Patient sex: M
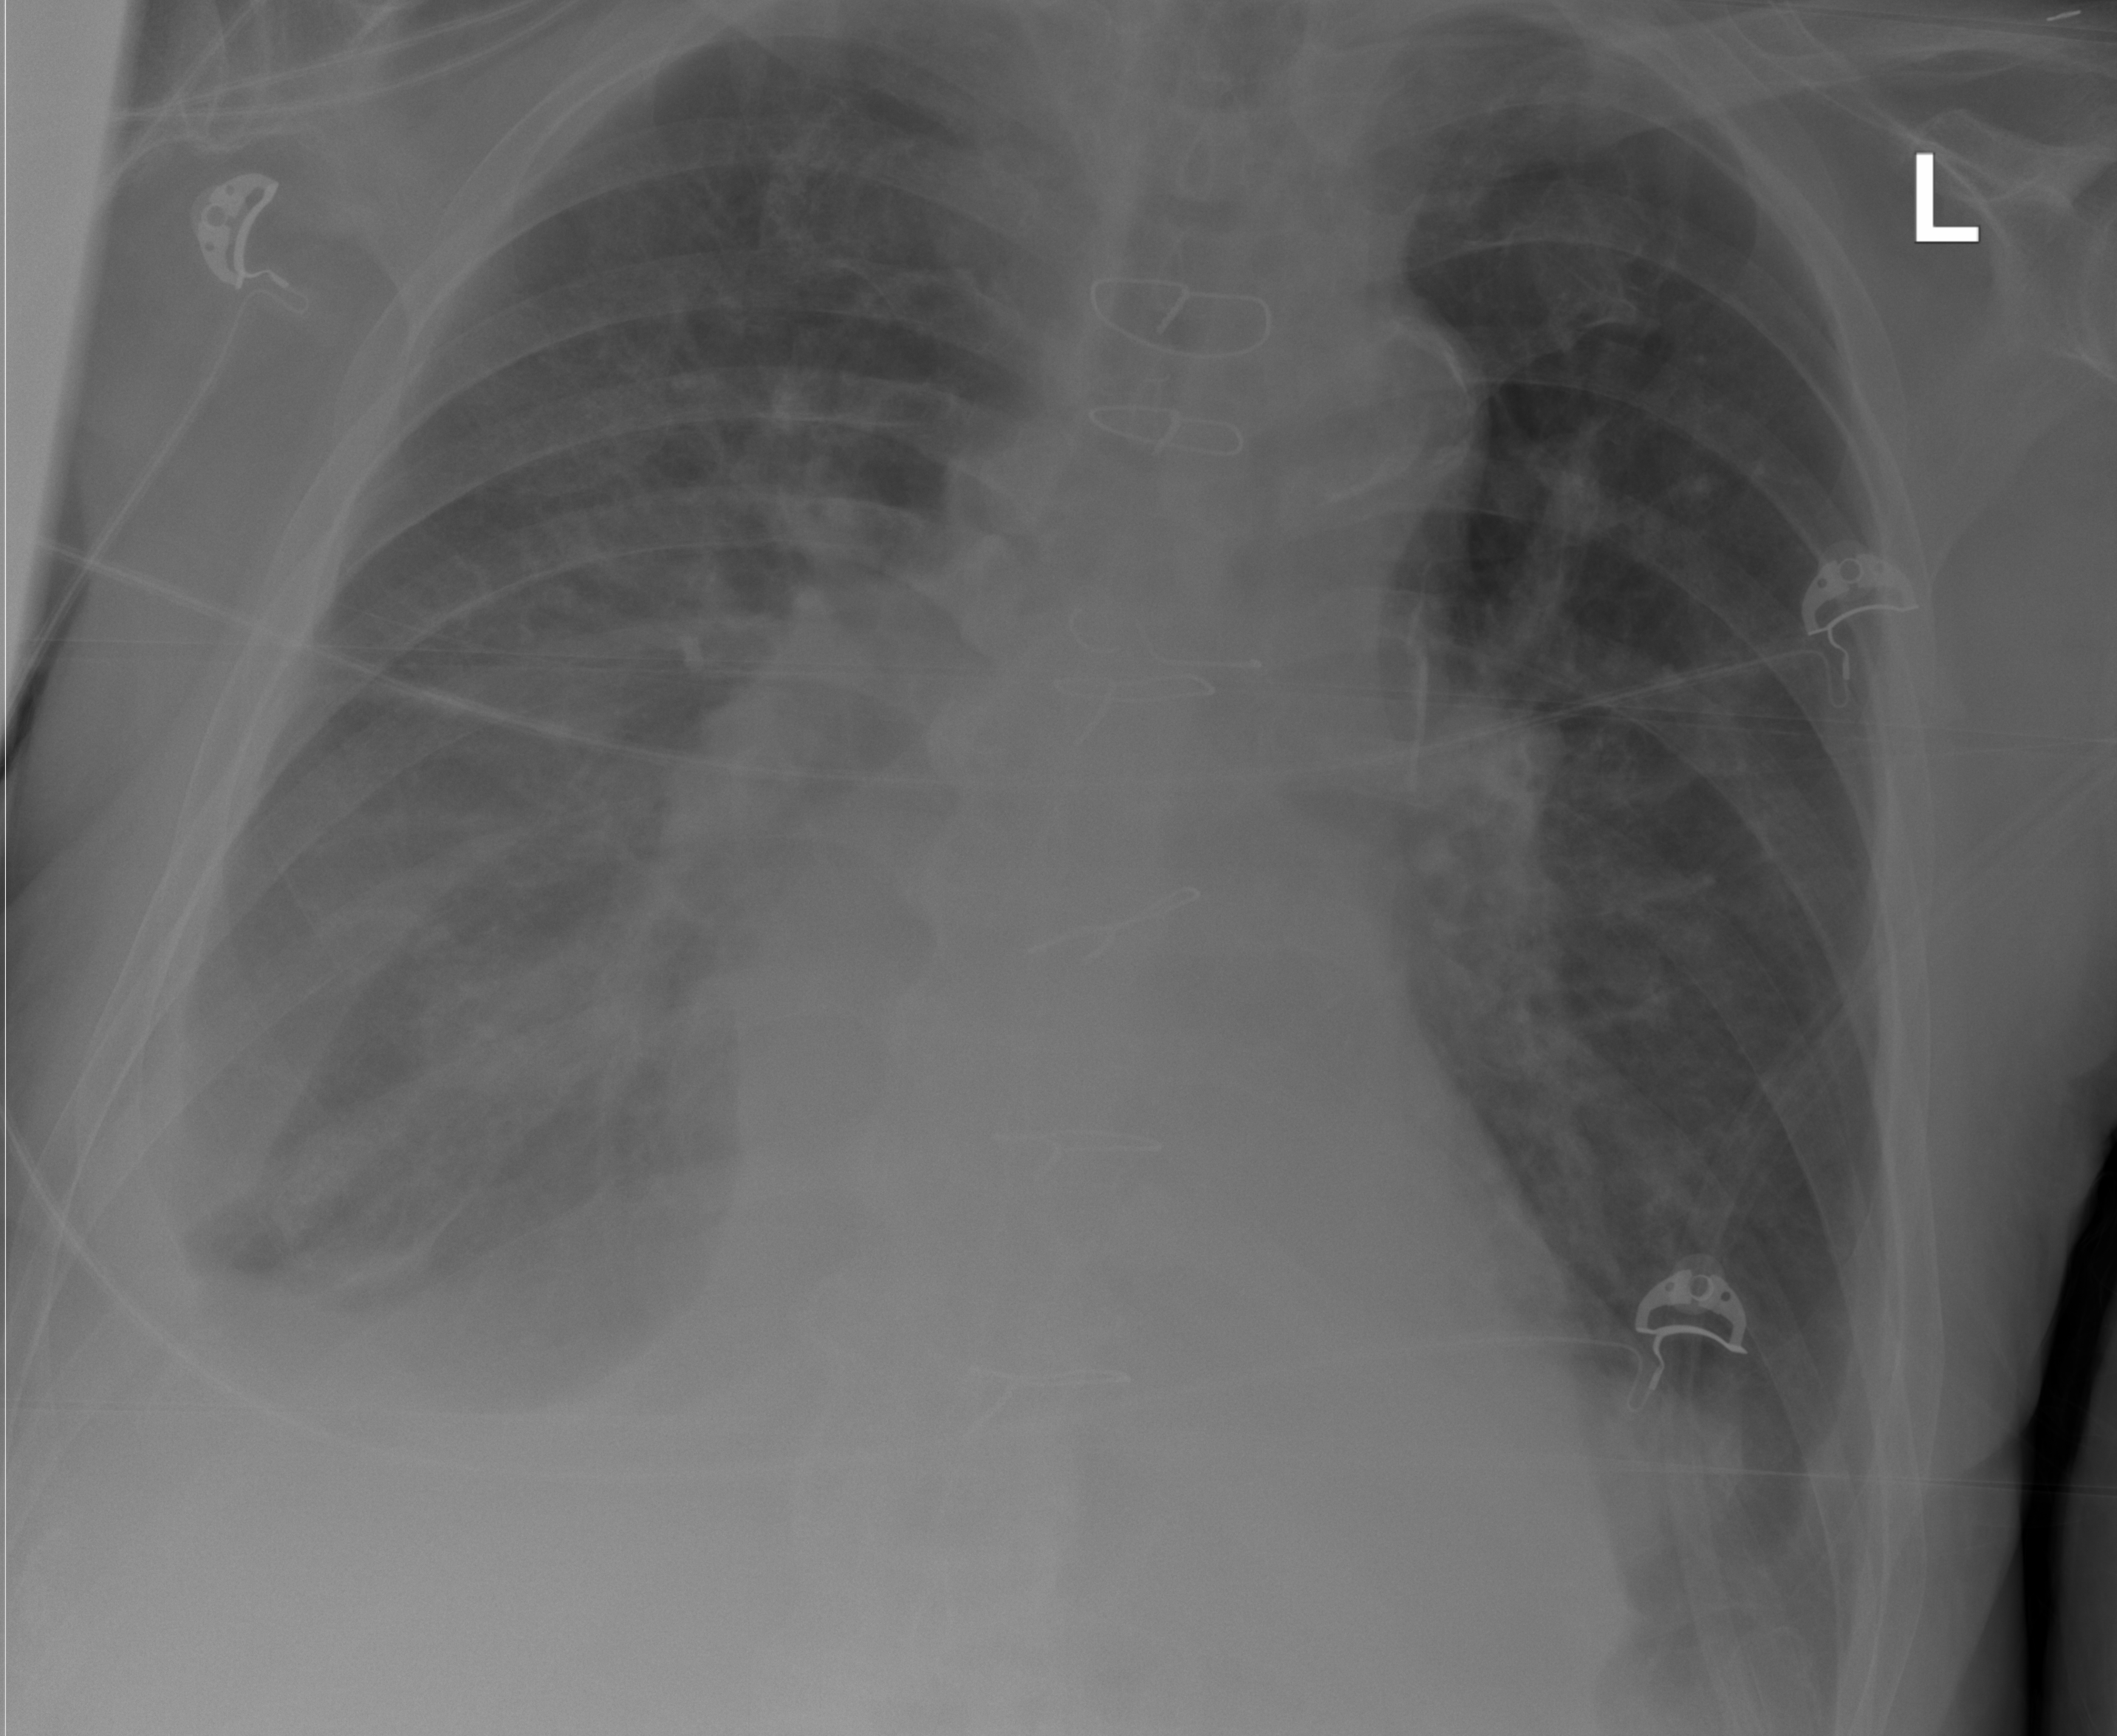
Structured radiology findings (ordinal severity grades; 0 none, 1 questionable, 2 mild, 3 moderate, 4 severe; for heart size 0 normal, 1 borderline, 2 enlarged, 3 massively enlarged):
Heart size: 1
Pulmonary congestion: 2
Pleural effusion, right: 3
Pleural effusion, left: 2
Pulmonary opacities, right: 2
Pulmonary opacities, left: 0
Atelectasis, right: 2
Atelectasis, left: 2